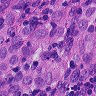
Metastatic tissue present: yes